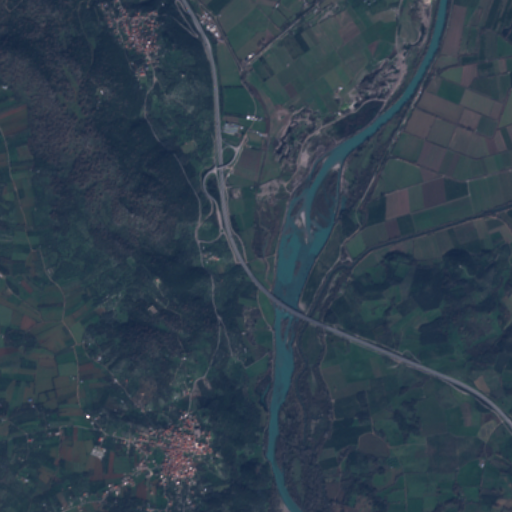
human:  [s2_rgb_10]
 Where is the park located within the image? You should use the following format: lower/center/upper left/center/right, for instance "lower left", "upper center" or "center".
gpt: The park is located in the lower left of the image.
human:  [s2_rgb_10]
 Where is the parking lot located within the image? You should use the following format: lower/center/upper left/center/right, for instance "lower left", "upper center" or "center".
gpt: The parking lot is located in the upper center of the image.
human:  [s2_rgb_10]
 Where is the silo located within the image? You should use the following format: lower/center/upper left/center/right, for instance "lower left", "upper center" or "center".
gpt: The silo is located in the upper center of the image.
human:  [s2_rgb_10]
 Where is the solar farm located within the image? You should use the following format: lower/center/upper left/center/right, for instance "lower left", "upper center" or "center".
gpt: The solar farm is located in the upper right of the image.
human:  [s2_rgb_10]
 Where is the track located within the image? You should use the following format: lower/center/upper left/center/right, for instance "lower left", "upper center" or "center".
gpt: There is no track in the image.